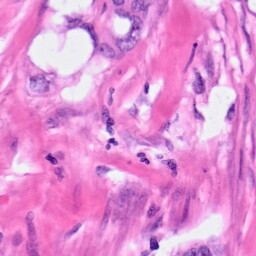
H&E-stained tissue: Pancreatic